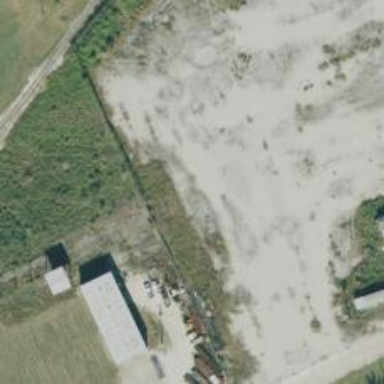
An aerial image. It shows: Disused railway spur.